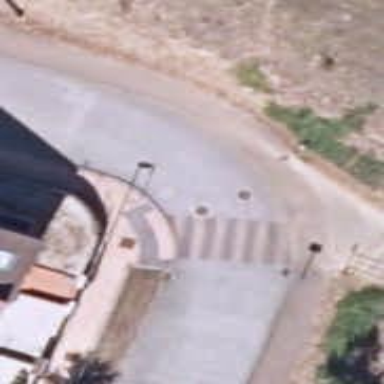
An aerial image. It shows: Zebra crossing on the road.